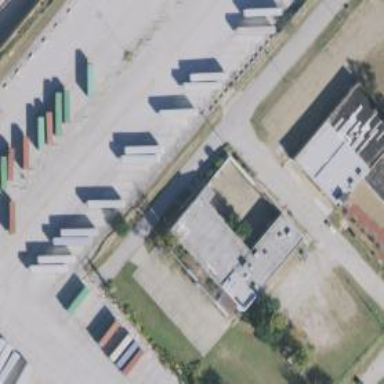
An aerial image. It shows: Warehouse building.